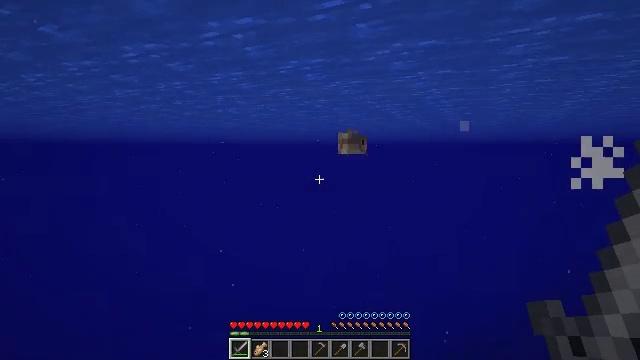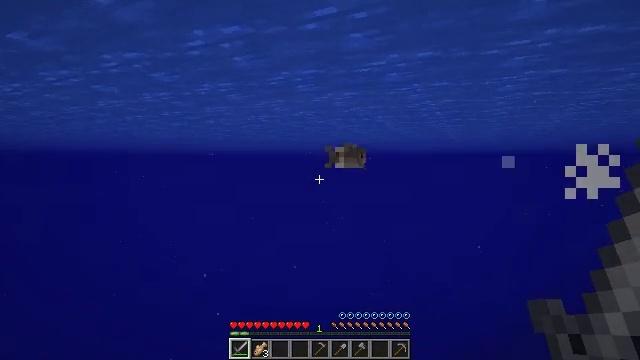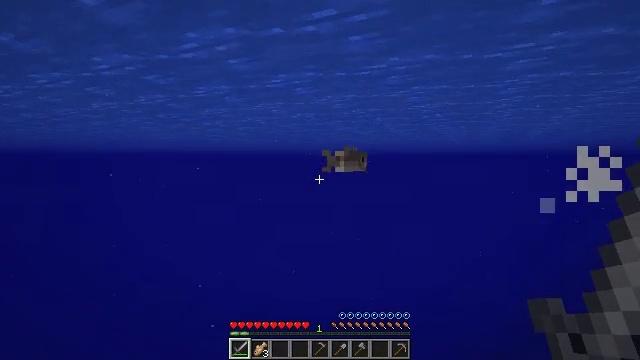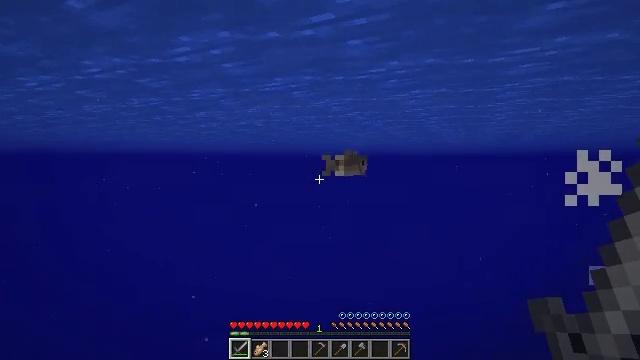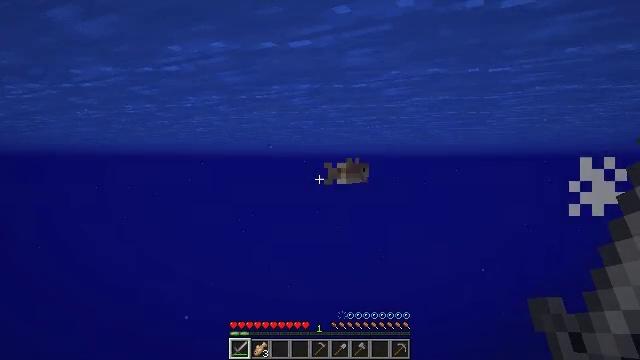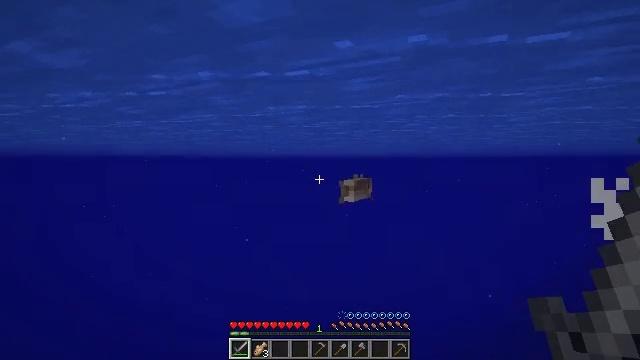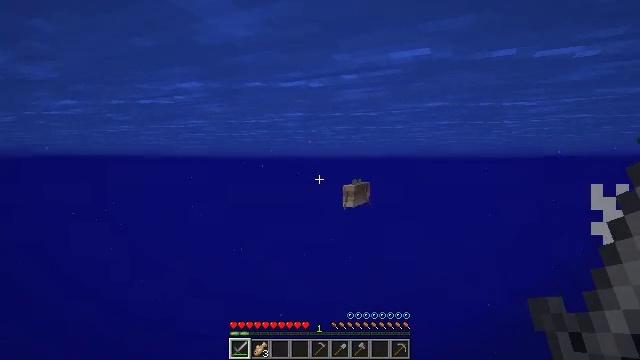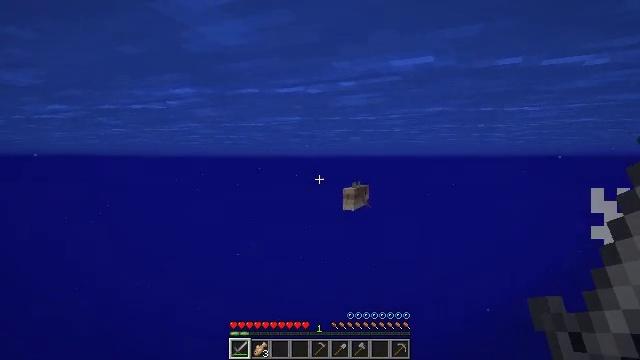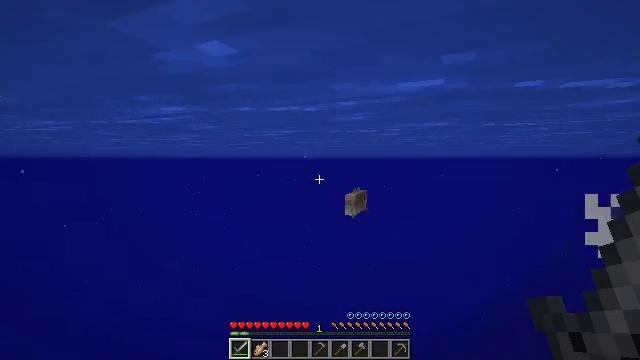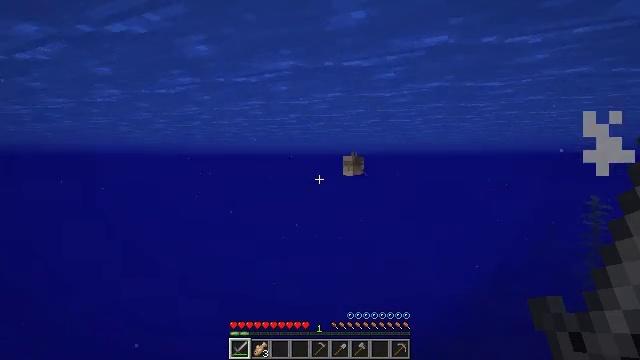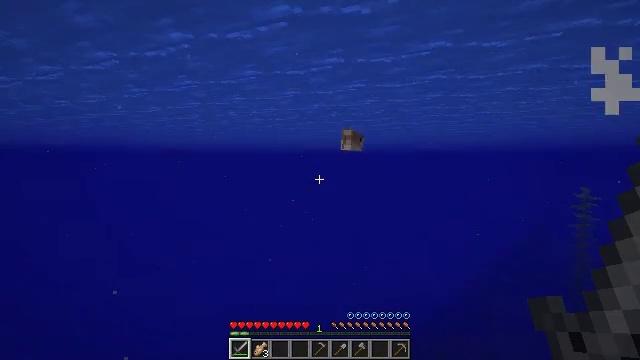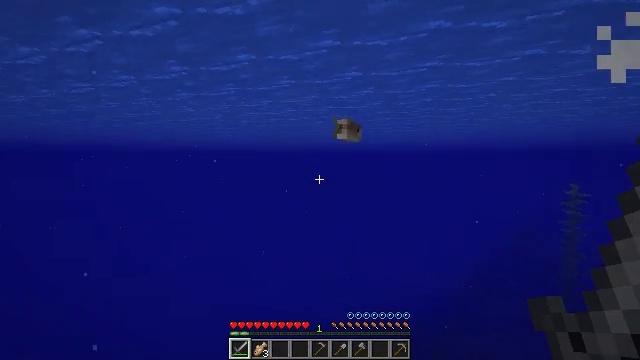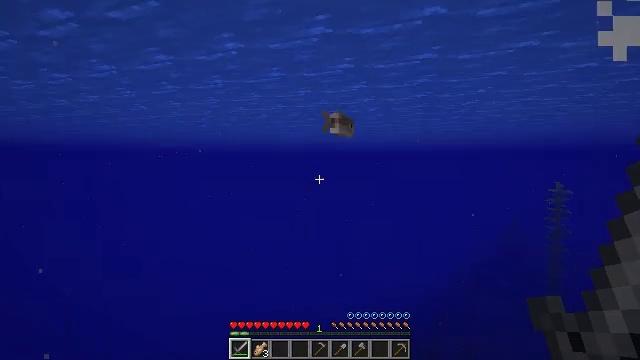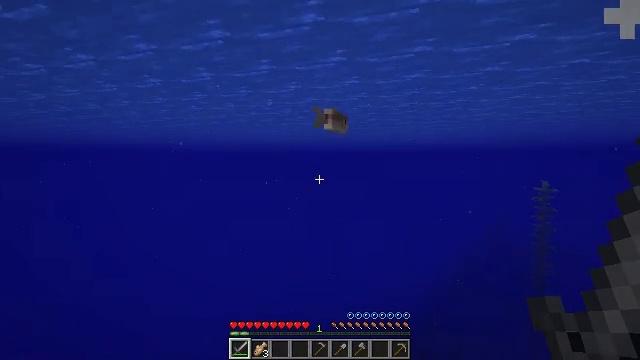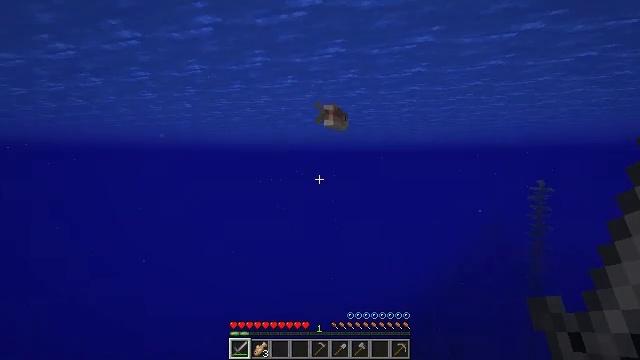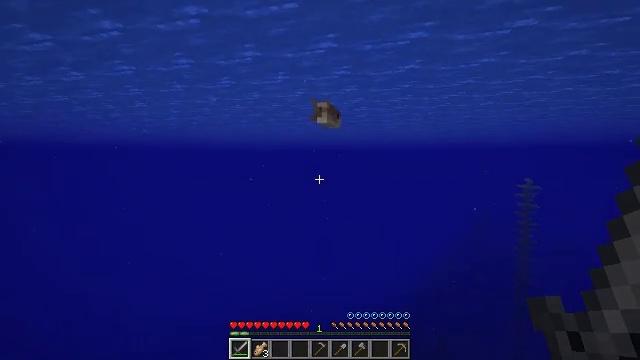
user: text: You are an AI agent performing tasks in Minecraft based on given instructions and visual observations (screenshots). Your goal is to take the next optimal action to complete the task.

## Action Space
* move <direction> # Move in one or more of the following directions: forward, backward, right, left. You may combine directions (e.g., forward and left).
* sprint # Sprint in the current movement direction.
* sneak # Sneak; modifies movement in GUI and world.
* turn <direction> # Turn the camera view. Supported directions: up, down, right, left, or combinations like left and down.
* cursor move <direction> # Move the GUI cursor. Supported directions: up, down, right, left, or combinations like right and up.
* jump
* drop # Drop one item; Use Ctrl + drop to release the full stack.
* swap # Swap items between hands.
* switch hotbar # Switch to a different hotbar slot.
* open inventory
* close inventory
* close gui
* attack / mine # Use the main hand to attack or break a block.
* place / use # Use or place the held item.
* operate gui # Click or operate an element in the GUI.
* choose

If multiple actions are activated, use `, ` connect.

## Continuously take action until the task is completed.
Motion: motion action
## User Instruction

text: Catch and defeat a cod.
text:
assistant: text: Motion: move forward, turn right and up, jump
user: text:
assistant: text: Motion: move forward, jump
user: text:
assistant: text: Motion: move forward, jump
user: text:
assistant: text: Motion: move forward, jump
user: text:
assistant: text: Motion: move forward, jump
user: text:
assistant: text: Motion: move forward
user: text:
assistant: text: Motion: move forward, sprint
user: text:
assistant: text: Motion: move forward, sprint
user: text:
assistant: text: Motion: move forward, sprint
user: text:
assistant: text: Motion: move forward, sprint
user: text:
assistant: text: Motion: move forward, sprint, turn right
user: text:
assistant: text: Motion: move forward, sprint, turn right
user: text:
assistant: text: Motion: move forward, turn right
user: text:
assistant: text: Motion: move forward
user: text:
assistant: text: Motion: move forward, turn right
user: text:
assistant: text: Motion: move forward, turn right
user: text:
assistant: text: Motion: move forward
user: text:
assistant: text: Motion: move forward, turn right and up
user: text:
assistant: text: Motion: move forward, turn right and up
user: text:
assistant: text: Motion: move forward, turn up
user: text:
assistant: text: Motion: move forward, turn up
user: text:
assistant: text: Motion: move forward, turn up
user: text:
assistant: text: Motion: move forward, turn up
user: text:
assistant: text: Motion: move forward, turn up
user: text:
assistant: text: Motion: move forward, turn up
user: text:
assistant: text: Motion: move forward
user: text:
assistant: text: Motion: move forward
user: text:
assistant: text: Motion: move forward
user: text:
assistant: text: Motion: move forward
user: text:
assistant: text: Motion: move forward